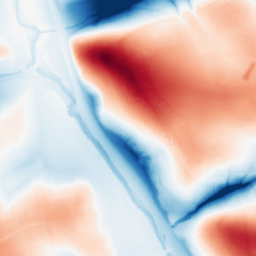
Category: classical
Decomposition family: gaussian_anisotropic
Decomposition parameters: sigma_x: 10
sigma_y: 50
Upsampling method: quintic
Upsampling parameters: scale: 8
Upsampling scale: 8